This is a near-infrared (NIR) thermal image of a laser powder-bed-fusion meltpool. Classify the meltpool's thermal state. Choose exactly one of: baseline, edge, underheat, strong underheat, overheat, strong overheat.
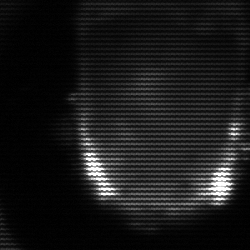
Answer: baseline